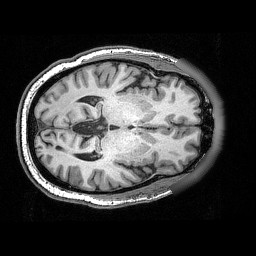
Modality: T1w
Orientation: axial
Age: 60
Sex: male
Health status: ill
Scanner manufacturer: siemens
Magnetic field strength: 3 T
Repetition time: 0.0025 s
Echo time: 0.00336 s